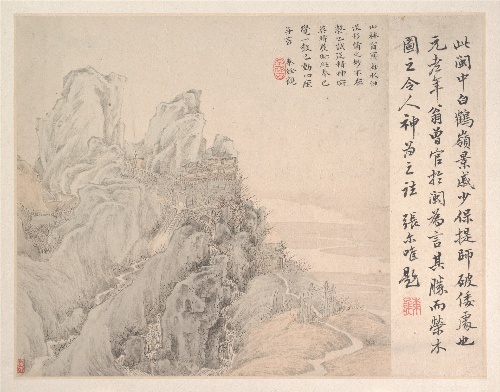
Title: 清　葉欣　白鶴嶺圖　冊頁|White Crane Mountain, leaf from Album for Zhou Lianggong
Artist: Ye Xin
Artist bio: Chinese, active ca. 1640–1673
Date: datable to 1654–55
Object type: Album leaf
Classification: Paintings
Medium: Leaf from a collective album of many leaves; ink and color on paper
Culture: China
Period: Qing dynasty (1644–1911)
Dimensions: 9 3/4 x 13 in. (24.8 x 33 cm)
Department: Asian Art
Credit line: Seymour Fund, 1964
Accession year: 1964
Repository: Metropolitan Museum of Art, New York, NY
Tags: Mountains|Landscapes